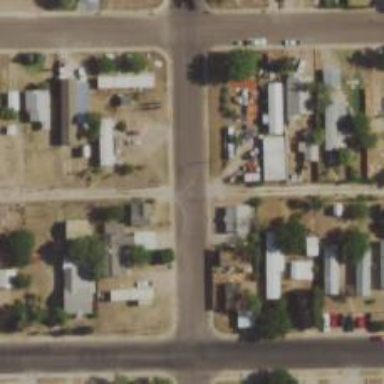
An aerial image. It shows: Alleyway designated as service road.